Question: What is the result of this measurement?
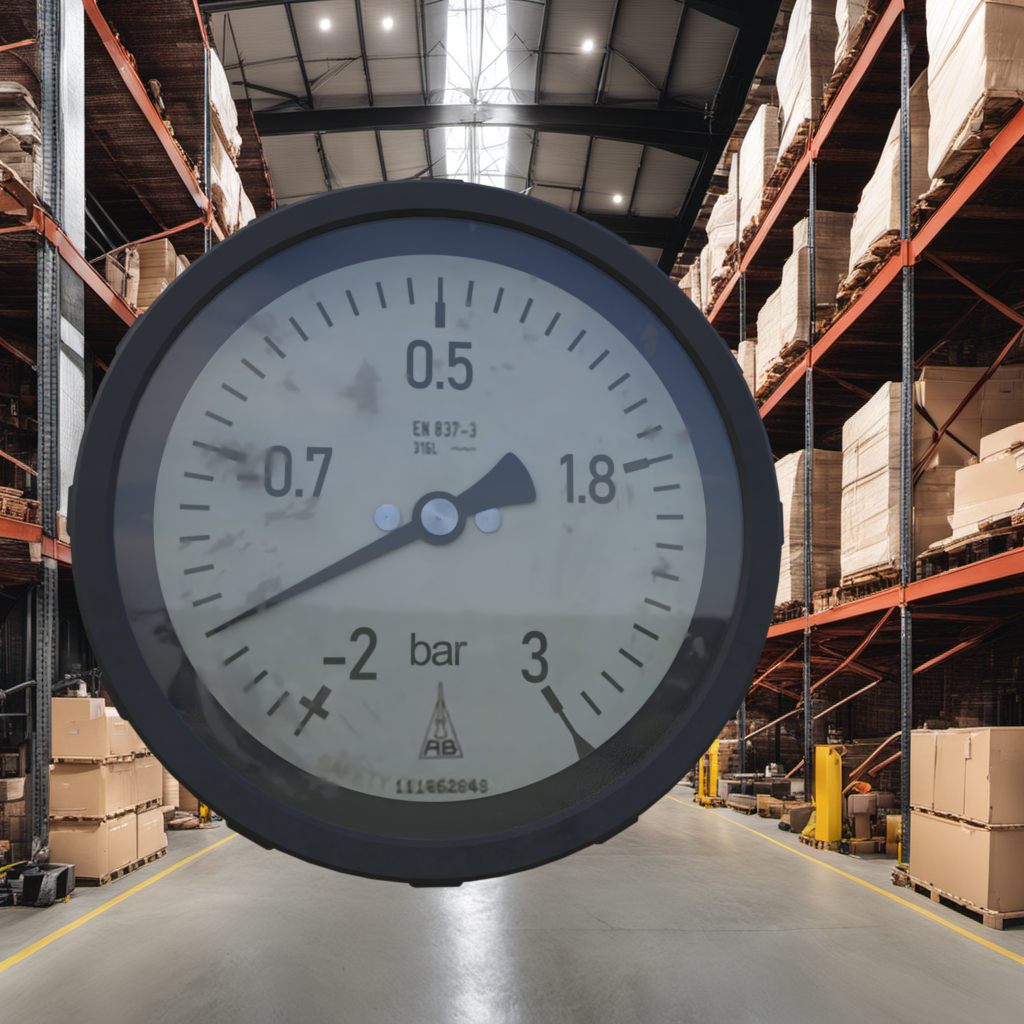
Answer: The result is -1.56
Question: What is the range of the measurement shown in the image?
Answer: The range is from -2 to 3
Question: What is the minimum and maximum value range of this measurement?
Answer: The minimum value is -2 and the maximum value is 3